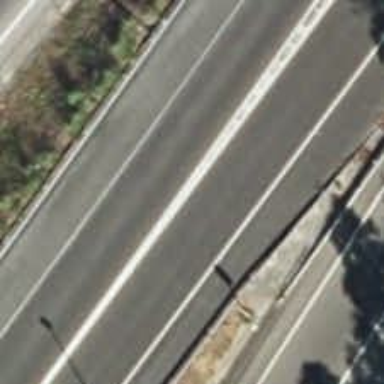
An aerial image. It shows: Motorway.